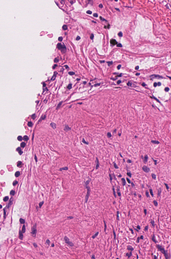
Tumor epithelial tissue: no
Tumor-associated stroma tissue: yes
Normal tissue: no